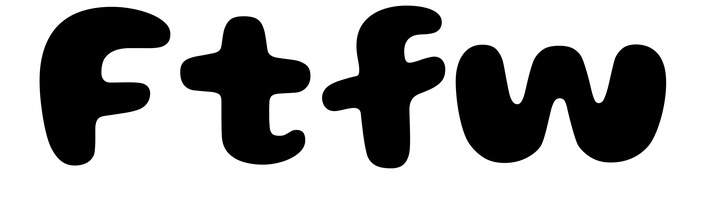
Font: Gluten_Bold